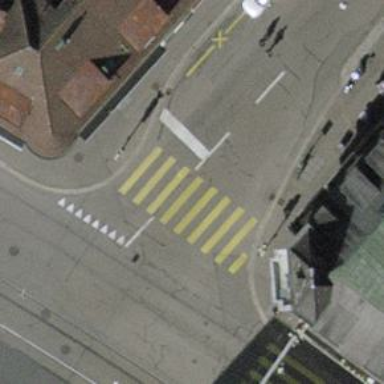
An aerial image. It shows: Road with traffic signals and zebra crossing with traffic signals.